Question: Here is the scenario: I have 5 apps which all share a common DLL which contains P2P networking functionality that I wrote. One of these apps works perfectly every single time, but the others experience the following problem:
On a multicast broadcast our x86 based tablet can send and receive packets fine, but my x64 computer and ARM tablet can only send packets. The only difference is that they use different ports. I thought that must be it, and tried switching the other apps to use the same ports as the working app as a test, but that was a no-go. Here is the relevant portion of code that handles setting up the broadcasting system.
'''
public async Task<bool> Startup() {
if (P2PNetwork.LocalUser == null || this._listenSocket != null)
return false;
ConnectionProfile connection = null;
//See note 1 below
bool gotConnection = TryGetValidNetworkConnection(out connection);
if(!gotConnection)
return false;
this._heartbeatTimer = ThreadPoolTimer.CreatePeriodicTimer(DoHeartbeat, TimeSpan.FromSeconds(10));
var socket = new DatagramSocket();
var stream = await socket.GetOutputStreamAsync(LANBroadcasting.MULTICAST_GROUP_ADDRESS, P2PNetwork.NetworkGroup.SendPort);
this._outStreamWriter = new DataWriter(stream);
this._listenSocket = new DatagramSocket();
this._listenSocket.MessageReceived += OnMessageReceived;
await this._listenSocket.BindServiceNameAsync(P2PNetwork.NetworkGroup.ReceivePort, connection.NetworkAdapter);
this._listenSocket.JoinMulticastGroup(LANBroadcasting.MULTICAST_GROUP_ADDRESS);
DoHeartbeat(HeartbeatFlags.Ping);
return true;
}
'''
NOTE 1: These symptoms were happening before for all 5 applications. At that time I was using the 'BindServiceNameAsync' without any arguments. After extensive research I found a page that suggested that that approach was not good, and that the Windows 8.1 method that takes a connection profile worked more reliably. I checked the profile multiple times and I get the wireless LAN profile, which is correct for both.
In this case (non-working) the tablet's send port is 50011 and its receive port is 50010. The multicast address is ff02::fb (I've tried IPv4 as well, no change) The PC in this case is the reverse of that. I confirmed that the packets are sending via Wireshark.

I also see this line of output via 'netstat -a' on the PC (which is failing to receive)
Despite all this looking correct, my PC simply does not get the 'OnMessageReceived' method called (except for the one app which mysteriously works). What should I be looking for that can cause this odd behavior? I tried changing the ports on the working application to see if it would fail but it didn't. I also tried running the app on a different tablet to see if it was just this PC, but I got the same results on the other tablet. Could the app be failing to join the multicast group? How would I know since the method returns 'void'?
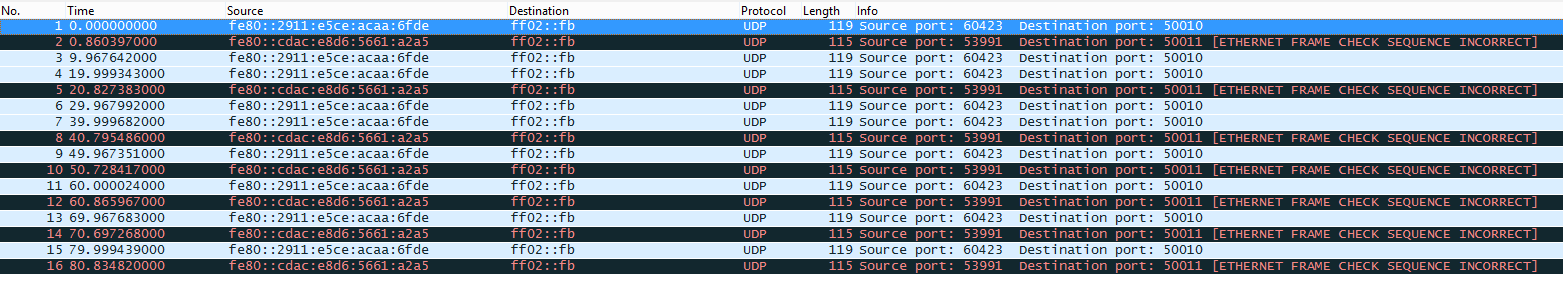
Answer: After a few days of banging my head against the wall, I finally got the answer. If you experience this problem, go to your Windows Firewall Settings and check what kind of network you are connected to. In my case, the Wi-Fi was a Guest / Public network. Apparently this means that it is considered "Internet" by the Windows Runtime and not "Private Network". In Package.appxmanifest I had the "Private Network (Client and Server)" options selected, but only "Internet (Client)" (which provides outbound access only) and not "Internet (Client and Server)" on all but the one application that was working for some reason.
On a side note: this doesn't explain why the one x86 tablet was still able to receive for all apps. I can only assume this is some kind of driver flaw.
This should really trigger some kind of warning message because this simple setting is way too easy to overlook.